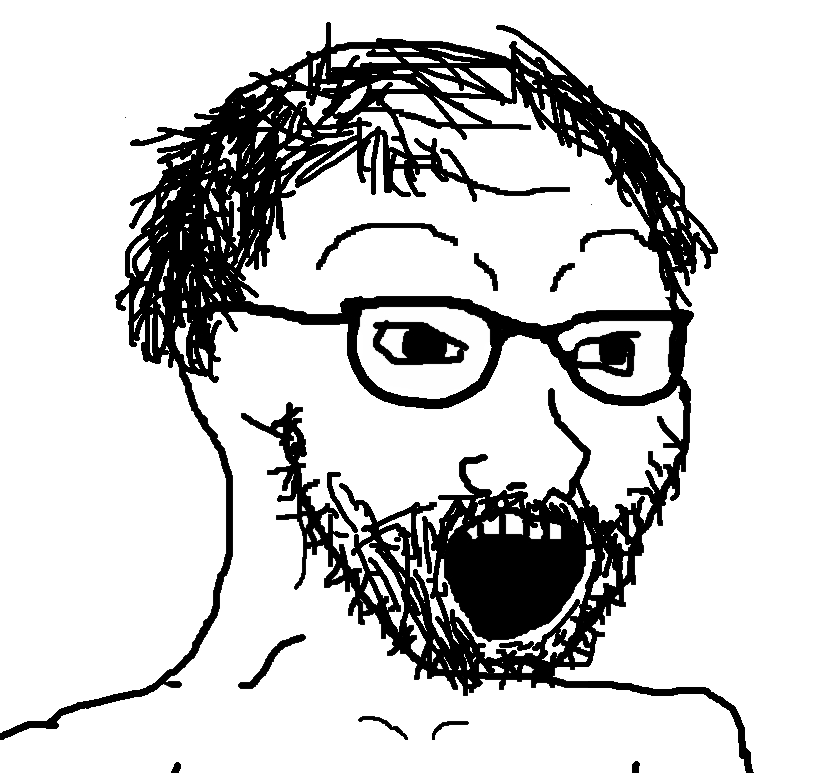
Label: 5_Soyjak